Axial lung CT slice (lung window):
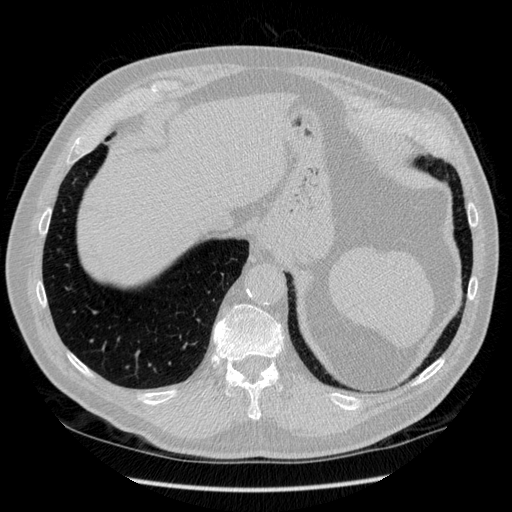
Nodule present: no